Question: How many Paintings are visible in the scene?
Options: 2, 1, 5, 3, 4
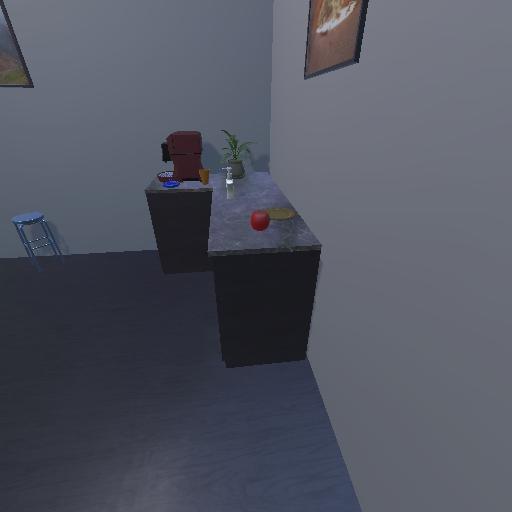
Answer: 2